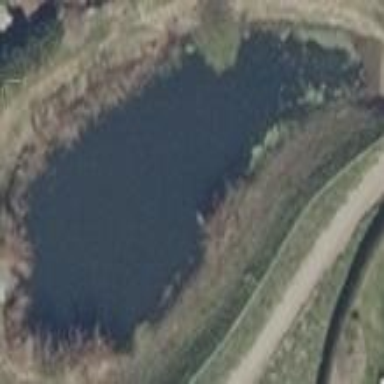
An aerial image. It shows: Pond surrounded by natural water.